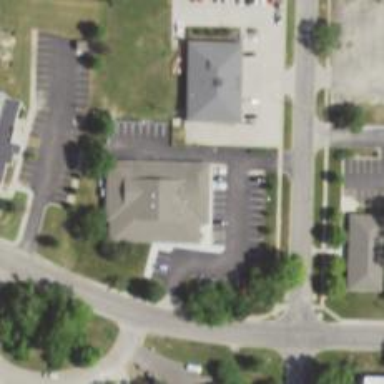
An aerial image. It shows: Healthcare clinic is depicted in the image.